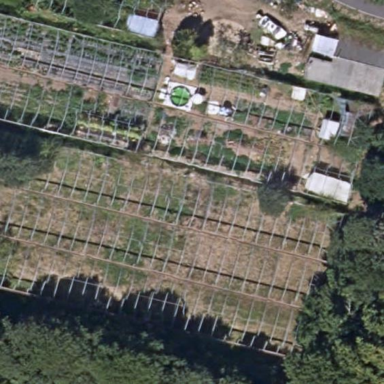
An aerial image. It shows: Greenhouse.